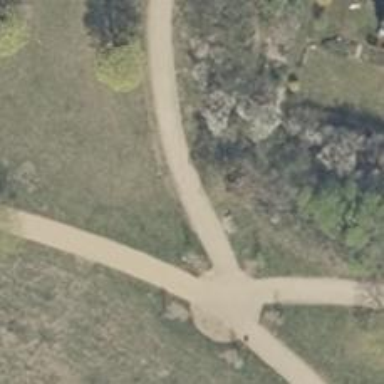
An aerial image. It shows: Compacted footway.